Question: The idea is that a list appears on my app screen and is updated as I add texts to the textField, but in my tests the list appears empty even though I put test items there.
image error

flutter version 1.0.0
dependences
path_provider: ^1.1.0
code atualization
'''
import 'package:flutter/material.dart';
import 'package:path_provider/path_provider.dart';
import 'dart:io';
import 'dart:async';
import 'dart:convert';
class Home extends StatefulWidget {
@override
_HomeState createState() => _HomeState();
}
class _HomeState extends State<Home> {
List _listaTarefas = [];
Future<File> _pegarArquivo() async {
final diretorio = await getApplicationDocumentsDirectory();
return File("${diretorio.path}/dados.json");
}
_salvarArquivo() async {
var arquivo = await _pegarArquivo();
Map<String, dynamic> tarefa = Map();
tarefa['titulo'] = "Teste";
tarefa['realizada'] = false;
_listaTarefas.add(tarefa);
String dados = json.encode(_listaTarefas);
arquivo.writeAsString(dados);
}
_lerArquivo() async {
try {
final arquivo = await _pegarArquivo();
return arquivo.readAsString();
} catch (e) {
return null;
}
}
@override
void initState() {
super.initState();
_lerArquivo().then((dados) {
setState(() {
_listaTarefas = json.decode(dados);
});
});
}
@override
Widget build(BuildContext context) {
_salvarArquivo();
print('Resultado' + _listaTarefas.toString());
return Scaffold(
appBar: AppBar(
title: Text('Lista de tarefas'),
backgroundColor: Colors.purple,
),
floatingActionButtonLocation: FloatingActionButtonLocation.endFloat,
floatingActionButton: FloatingActionButton(
child: Icon(Icons.add),
backgroundColor: Colors.purple,
onPressed: () {
showDialog(
context: context,
builder: (context) {
return AlertDialog(
title: Text('Adicionar Tarefa'),
content: TextField(
decoration: InputDecoration(
labelText: 'Digite sua tarefa',
),
onChanged: (text) {},
),
actions: <Widget>[
FlatButton(
onPressed: () => Navigator.pop(context),
child: Text('cancelar'),
),
FlatButton(
onPressed: () {
Navigator.pop(context);
},
child: Text('Salvar'),
),
],
);
});
}),
body: Column(
children: <Widget>[
Expanded(
child: ListView.builder(
itemCount: _listaTarefas.length,
itemBuilder: (context, index) {
return ListTile(
title: Text(_listaTarefas[index]['titulo']),
);
}))
],
),
);
}
}
'''
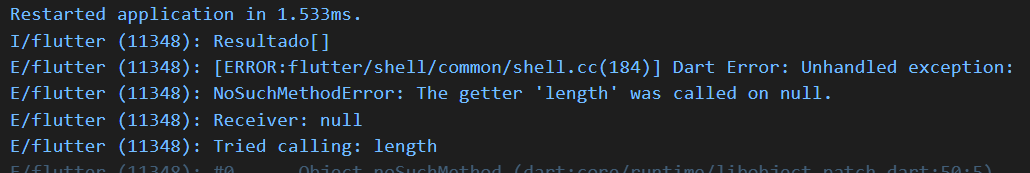
Answer: ### The problem
When you declare the following method
'''
_lerArquivo() async {
try {
final arquivo = await _pegarArquivo();
return arquivo.readAsStringSync();
} catch (e) {
return Text('erro');
}
}
'''
you're returning a String when you do
'''
return arquivo.readAsStringSync();
'''
and a Text when you do
'''
return Text('erro');
'''
### The solution
To fix this, you can either
1. return a string in the second return:
'''
_lerArquivo() async {
try {
final arquivo = await _pegarArquivo();
return arquivo.readAsStringSync();
} catch (e) {
return 'erro';
}
}
'''
1. do nothing:
'''
_lerArquivo() async {
final arquivo = await _pegarArquivo();
return arquivo.readAsStringSync();
}
'''
### The good practice
To avoid future errors (i.e. transform run-time errors into compile-time errors), declare your variable types, return types and type parameters explicitely:
'''
String _lerArquivo() async {
try {
final arquivo = await _pegarArquivo();
return arquivo.readAsStringSync();
} catch (e) {
// ...
}
}
'''